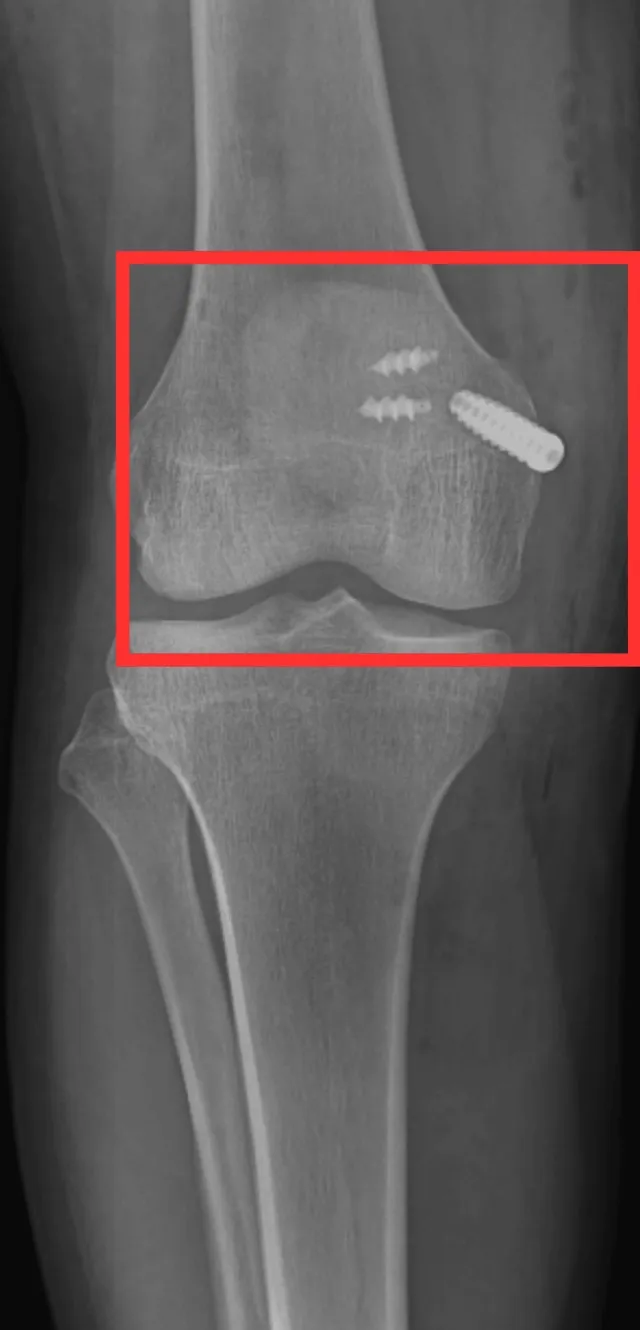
Post-operative x-ray of right knee joint.
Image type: radiology (x_ray)